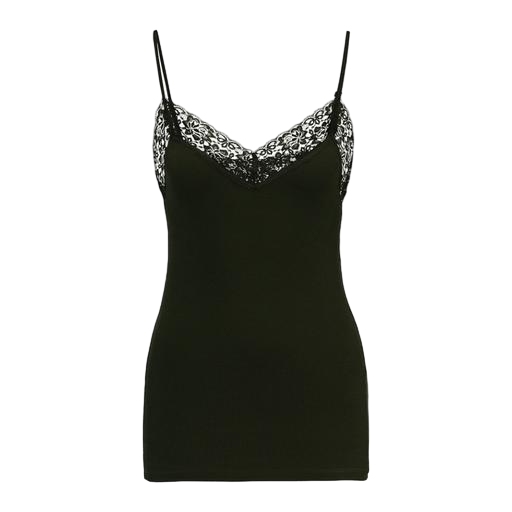
black curve cami rib lace, black dentelle lace-detail camisole, black lace cami, white background